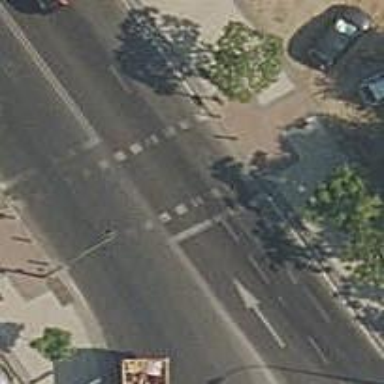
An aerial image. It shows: Road with traffic signals for signaling.